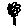
Label: flower